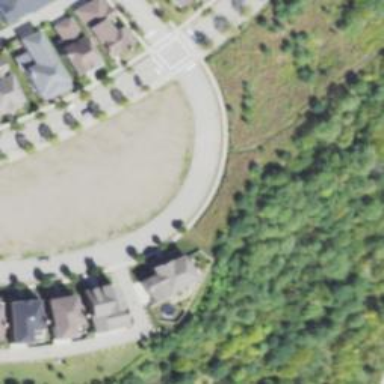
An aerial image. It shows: Residential road with asphalt surface. Sidewalk is present on the left side.